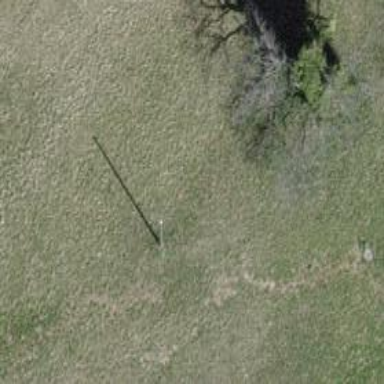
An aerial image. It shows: Minor power line.